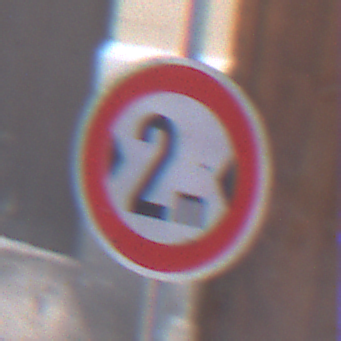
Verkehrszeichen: TatsaechlicheBreite2
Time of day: MorningAfternoon
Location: Outdoor (Urban)
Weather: PartlyCloudy
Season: NotSpecified
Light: Natural